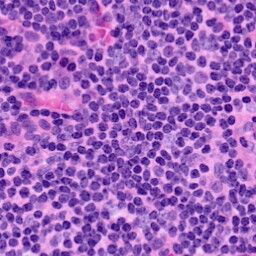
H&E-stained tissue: LymphNode